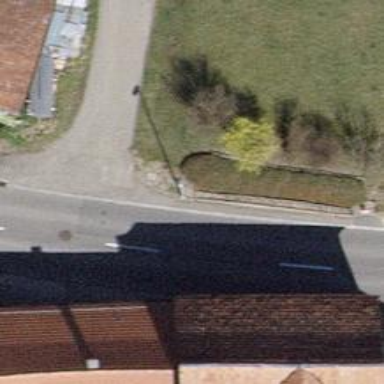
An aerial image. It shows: Hedge acting as barrier.